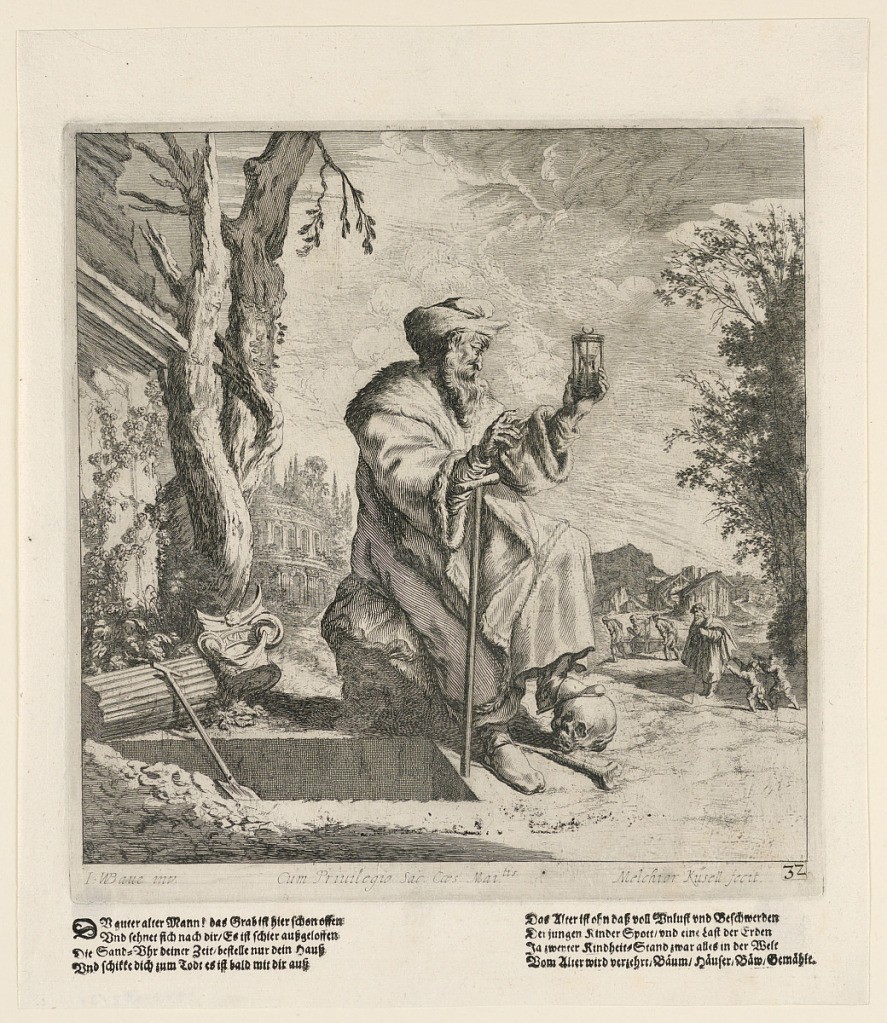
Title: Allegory of Time and Old Age, plate 32 of "Iconographia Complectens In Se Passionen..."
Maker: Melchior Küsel I, German, 1626 - 1683
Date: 1670
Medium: Etching on paper
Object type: Print
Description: An old man is in middle foreground sitting under a tree. In his left hand an hour-glass; his right hand rests on a cane. Under his left foot a skull. In background, houses and figures at right.